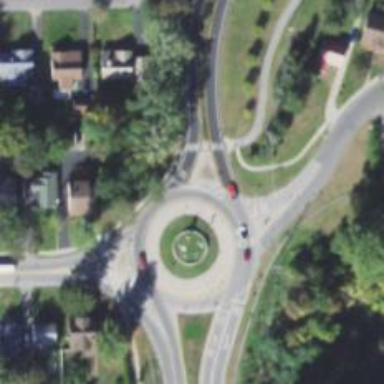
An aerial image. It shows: Roundabout on primary highway.